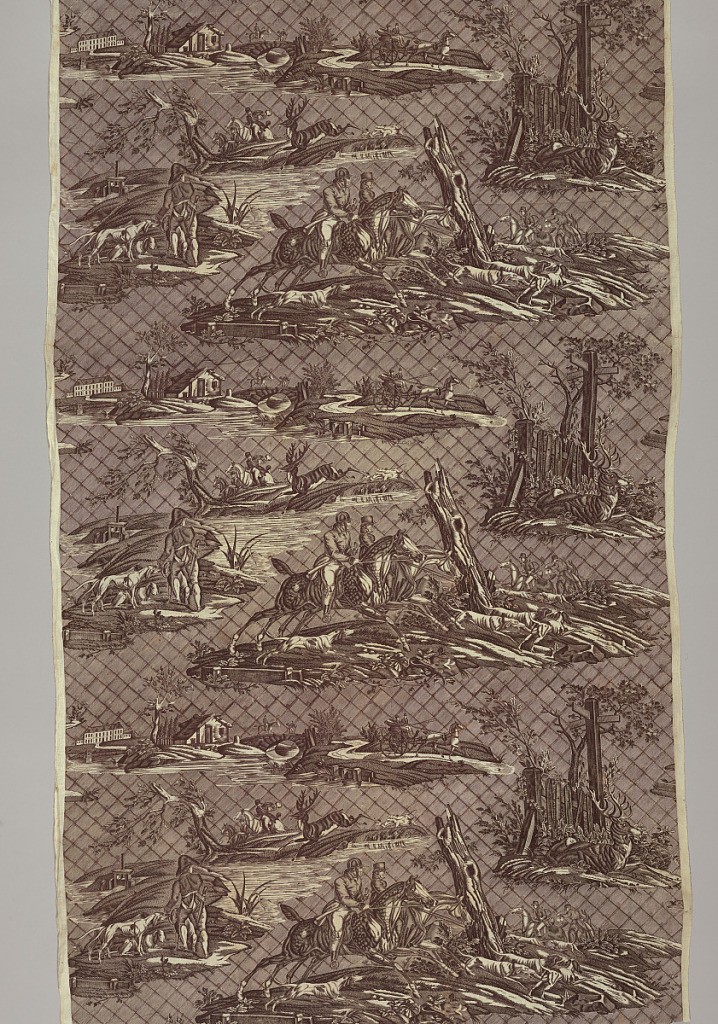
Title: Textile
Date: ca. 1820
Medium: cotton Technique: printed by engraved roller on plain weave foundation
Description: Design of hunters on horseback, dogs and deer all in isolated islands on a background of diagonal squares. In dark reddish brown on white.